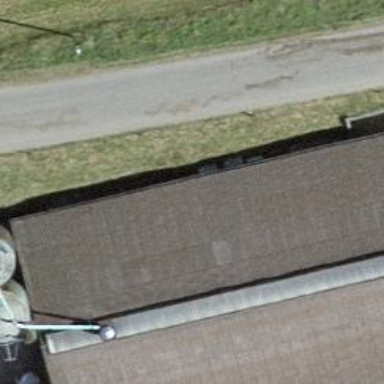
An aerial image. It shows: Farm auxiliary building.